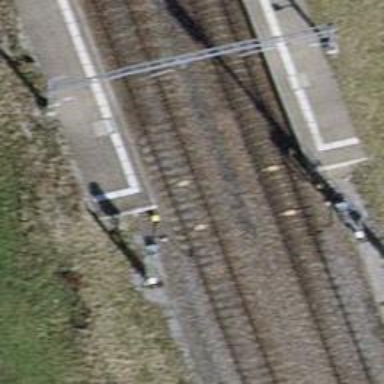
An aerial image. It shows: Railway signal.